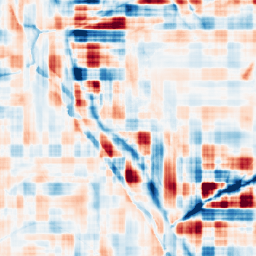
Category: wavelet
Decomposition family: wavelet_reverse_biorthogonal
Decomposition parameters: wavelet: rbio3.5
level: 5
Upsampling method: sinc_hamming
Upsampling parameters: scale: 4
kernel_size: 16
Upsampling scale: 4